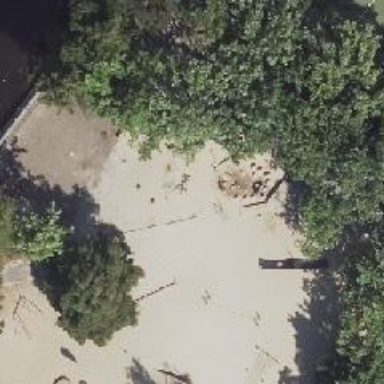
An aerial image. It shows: Playground.